Field crop: maize
Growth stage: 2
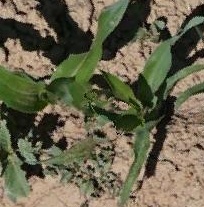
Species: maize